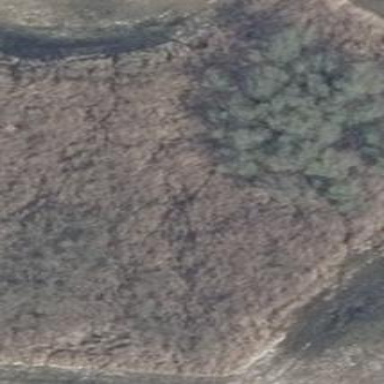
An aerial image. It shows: Area covered in scrub vegetation.